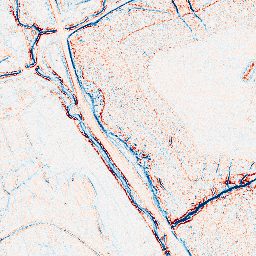
Category: edge_preserving
Decomposition family: anisotropic_diffusion
Decomposition parameters: iterations: 10
kappa: 30
gamma: 0.05
Upsampling method: bicubic
Upsampling parameters: scale: 4
Upsampling scale: 4